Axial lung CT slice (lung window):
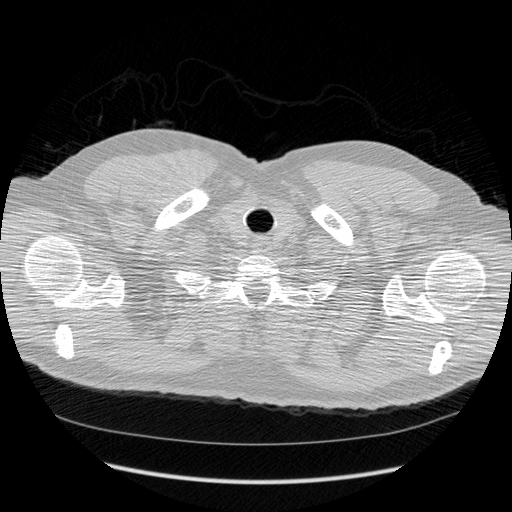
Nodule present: no